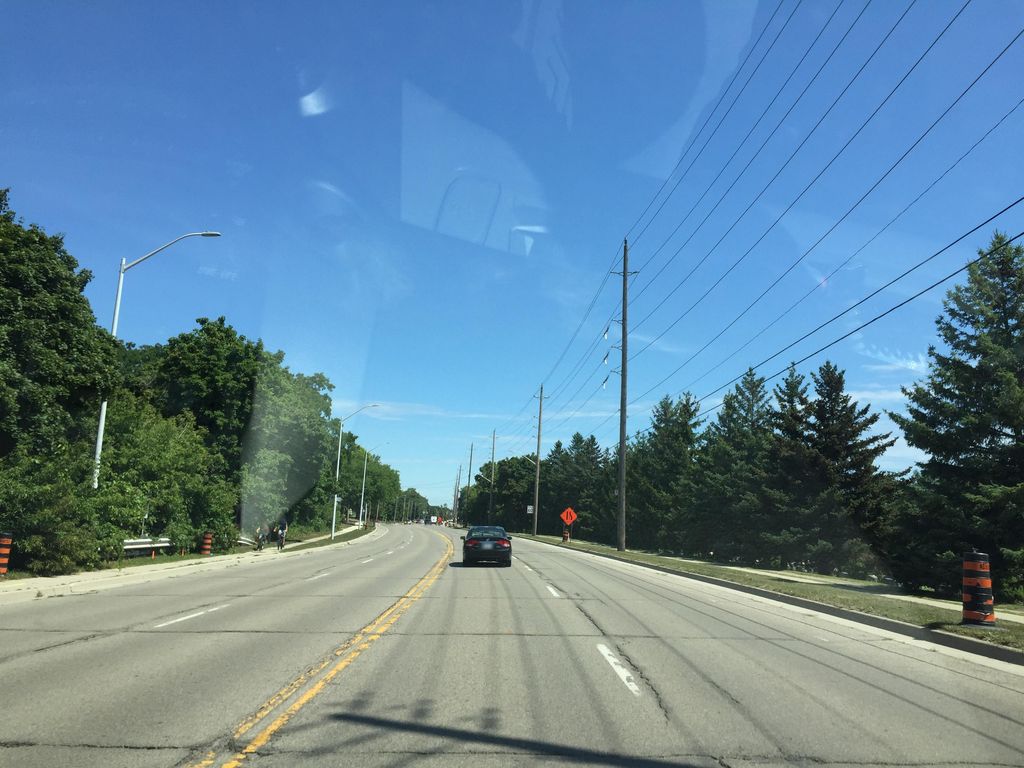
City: hamilton